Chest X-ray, AP view. Patient: 28 years old, sex M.
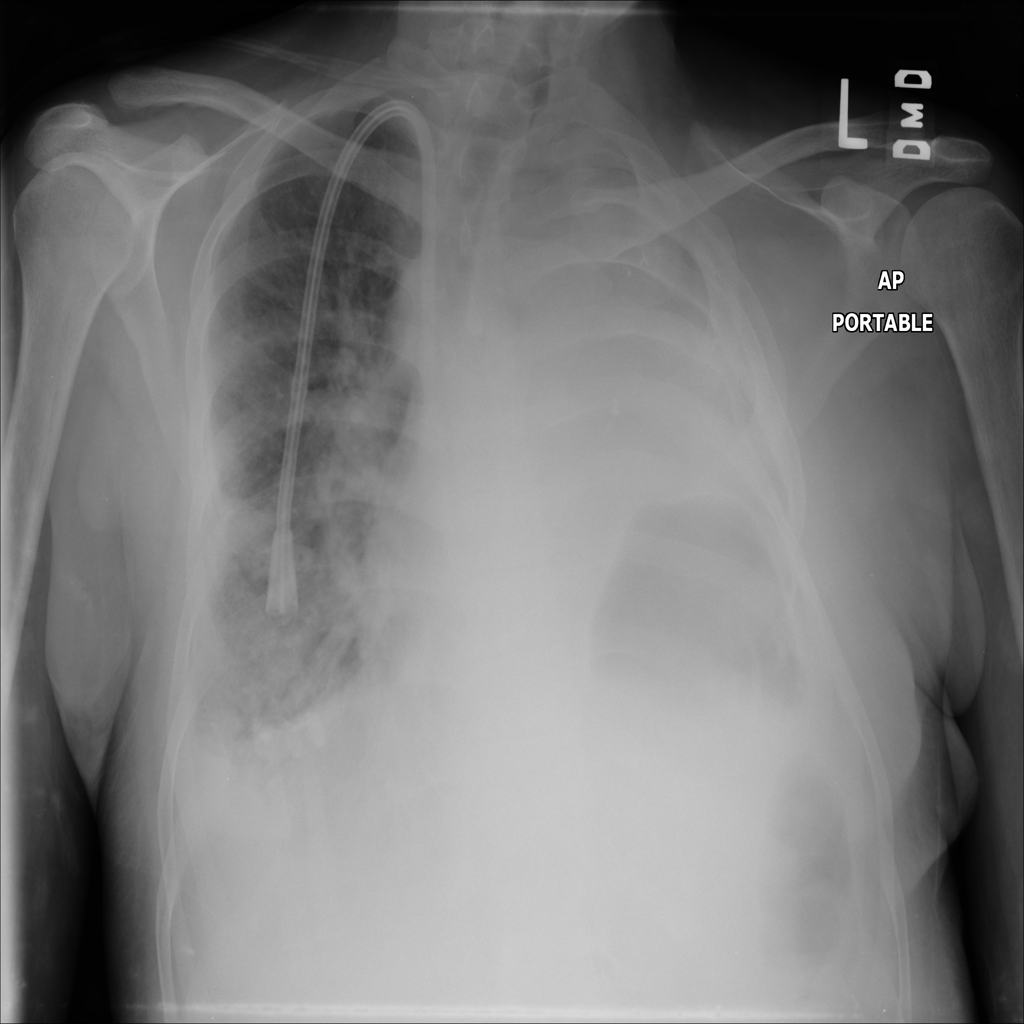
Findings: Edema, Infiltration, Pleural_Thickening